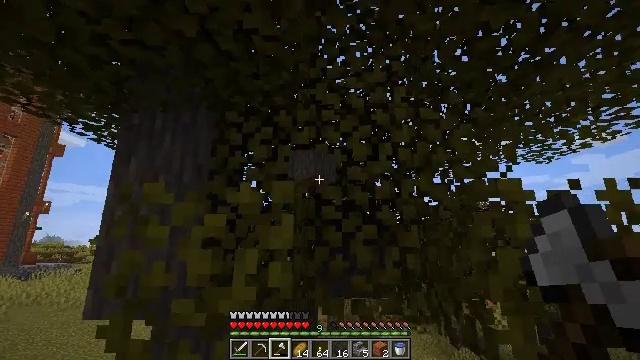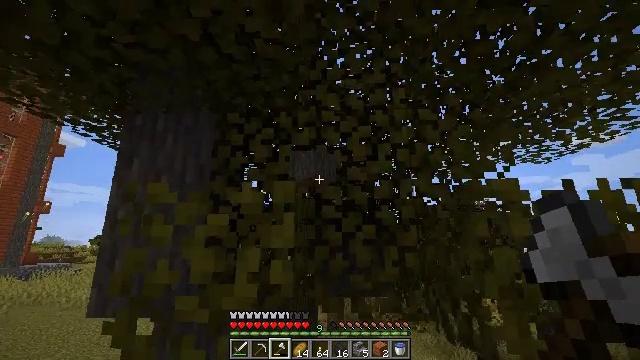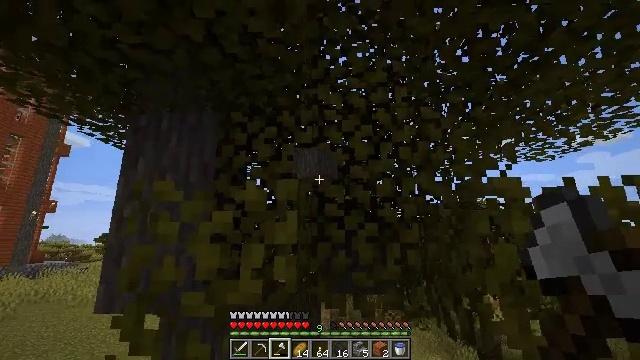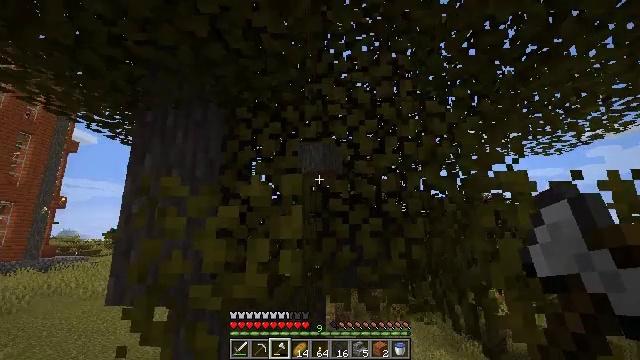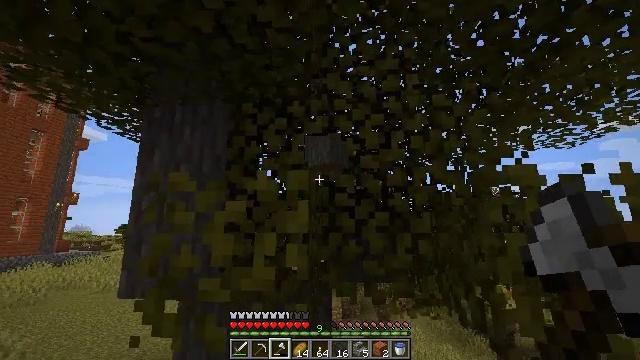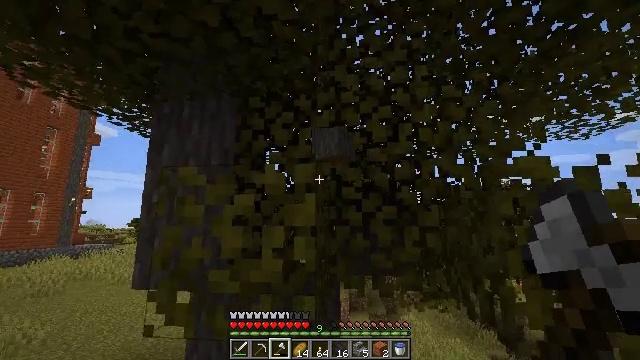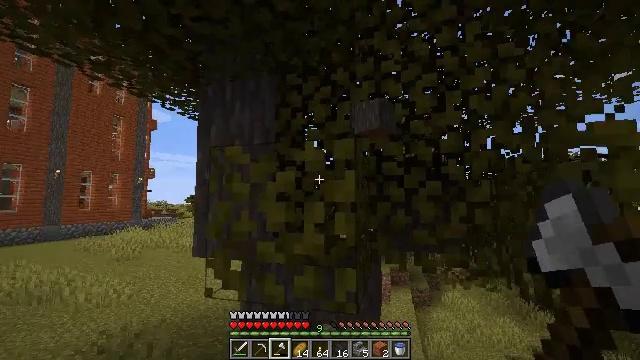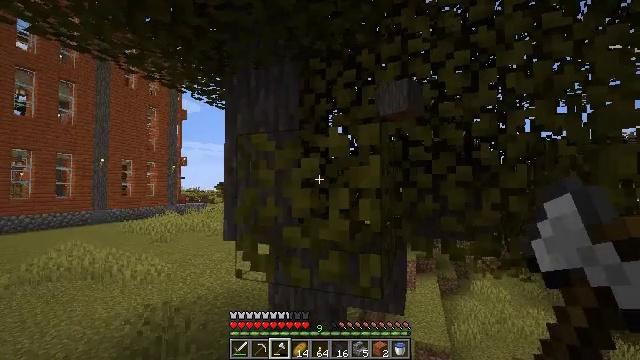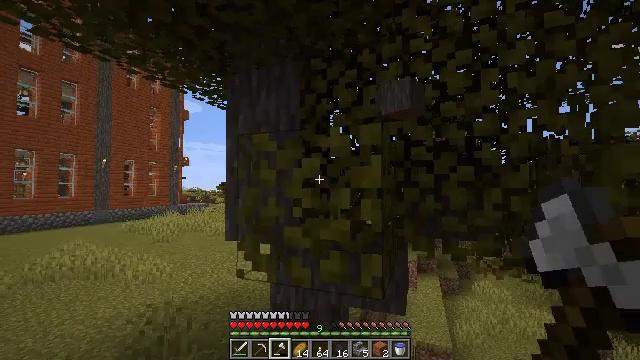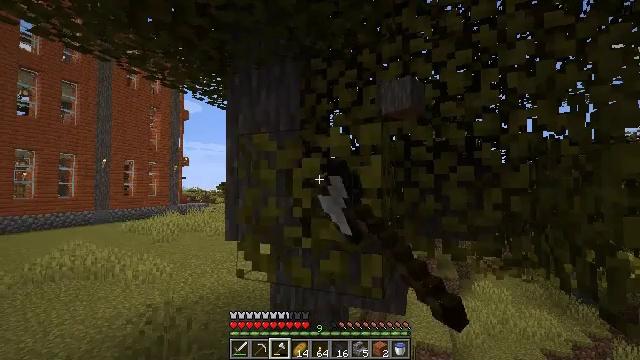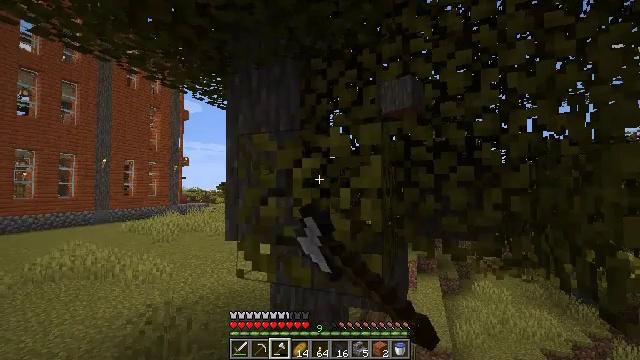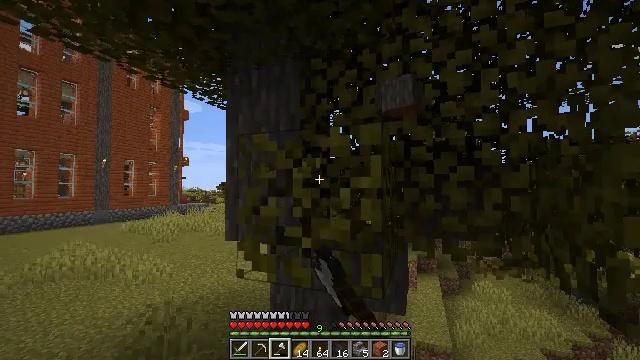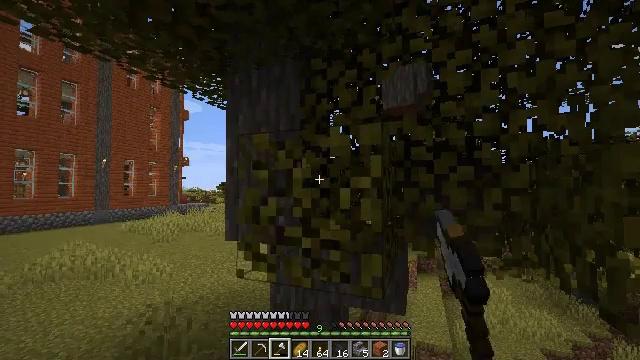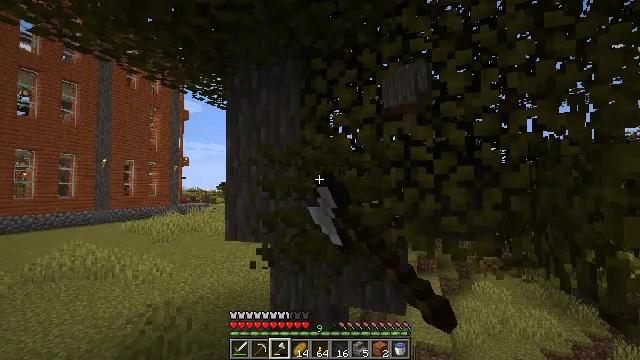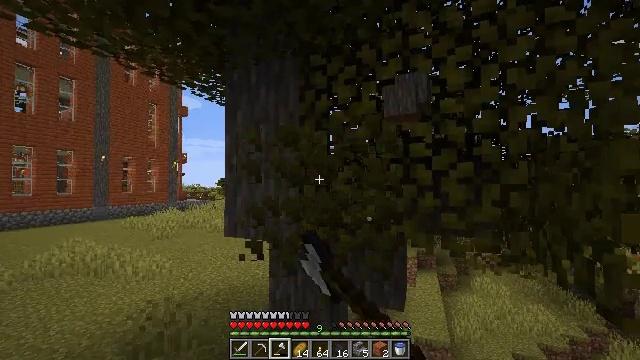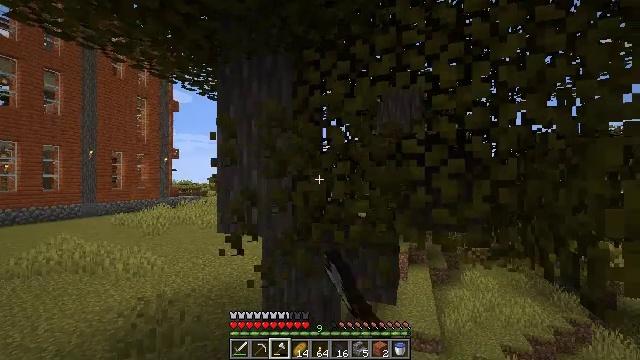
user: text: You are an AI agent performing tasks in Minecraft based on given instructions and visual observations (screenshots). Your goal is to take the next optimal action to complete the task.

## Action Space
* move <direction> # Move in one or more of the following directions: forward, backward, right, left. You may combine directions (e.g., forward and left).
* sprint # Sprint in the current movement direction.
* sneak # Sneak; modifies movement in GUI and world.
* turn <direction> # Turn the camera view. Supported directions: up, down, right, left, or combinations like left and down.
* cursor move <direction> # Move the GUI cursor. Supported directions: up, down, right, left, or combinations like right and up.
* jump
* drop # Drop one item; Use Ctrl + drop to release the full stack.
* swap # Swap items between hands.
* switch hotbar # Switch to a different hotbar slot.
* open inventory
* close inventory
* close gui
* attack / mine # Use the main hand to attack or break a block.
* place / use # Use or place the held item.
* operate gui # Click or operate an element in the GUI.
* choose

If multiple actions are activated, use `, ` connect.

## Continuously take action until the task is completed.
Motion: motion action
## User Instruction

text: Mine acacia leaves from the tree.
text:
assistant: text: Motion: no_op
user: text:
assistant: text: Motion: no_op
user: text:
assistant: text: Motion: turn left and down
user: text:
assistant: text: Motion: turn left and down
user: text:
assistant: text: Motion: turn left and down
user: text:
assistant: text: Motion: turn left and down
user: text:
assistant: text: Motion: turn left and down
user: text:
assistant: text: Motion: attack / mine
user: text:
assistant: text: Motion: attack / mine
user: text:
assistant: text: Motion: attack / mine
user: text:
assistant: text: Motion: attack / mine
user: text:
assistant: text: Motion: attack / mine
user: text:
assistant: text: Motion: attack / mine
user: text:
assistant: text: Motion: attack / mine
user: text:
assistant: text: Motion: turn right, attack / mine
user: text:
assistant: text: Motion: turn right, attack / mine
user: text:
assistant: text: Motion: turn right and up, attack / mine
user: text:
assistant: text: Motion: turn right, attack / mine
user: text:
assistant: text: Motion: attack / mine
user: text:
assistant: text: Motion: attack / mine
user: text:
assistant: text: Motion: attack / mine
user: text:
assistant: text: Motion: attack / mine
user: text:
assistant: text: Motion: attack / mine
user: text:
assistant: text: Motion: attack / mine
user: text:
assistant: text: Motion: attack / mine
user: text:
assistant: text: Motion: attack / mine
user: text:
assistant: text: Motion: attack / mine
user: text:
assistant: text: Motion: attack / mine
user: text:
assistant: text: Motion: no_op
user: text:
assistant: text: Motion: no_op